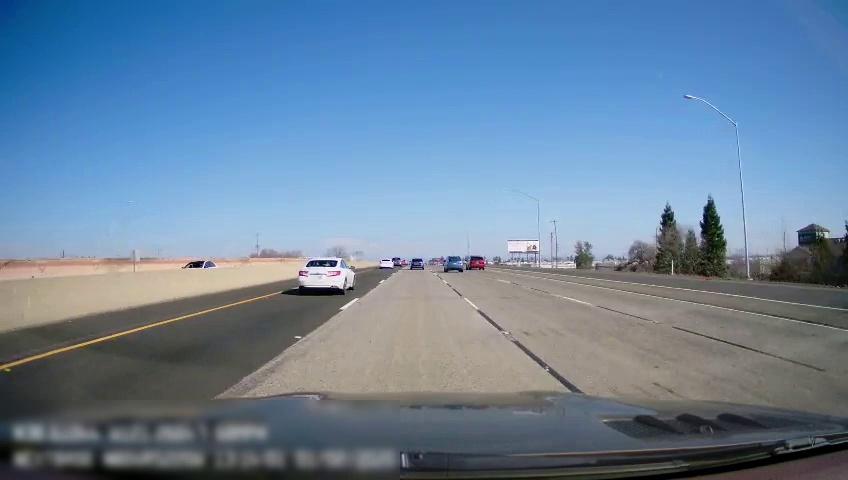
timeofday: Day
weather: Sunny
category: Vehicles | Car
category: Drivable Space
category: Vehicles | Van
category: Vehicles | SUV
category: Vehicles | SUV
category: Vehicles | Car
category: Vehicles | Car
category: Vehicles | Car
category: Lanes | Alternate Lane
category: Lanes | Alternate Lane
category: Lanes | Alternate Lane
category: Lanes | Current Lane
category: Lanes | Current Lane
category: Lanes | Alternate Lane